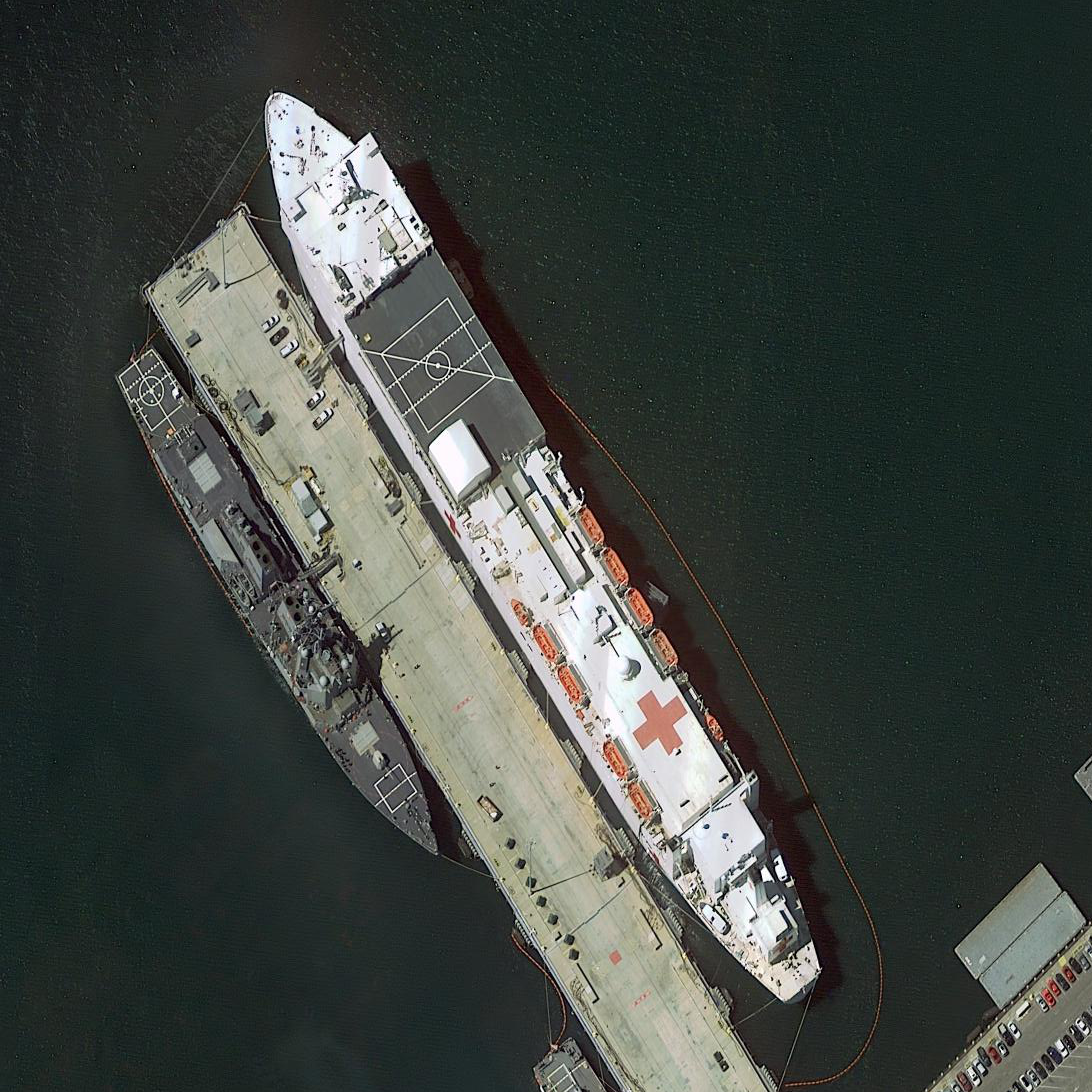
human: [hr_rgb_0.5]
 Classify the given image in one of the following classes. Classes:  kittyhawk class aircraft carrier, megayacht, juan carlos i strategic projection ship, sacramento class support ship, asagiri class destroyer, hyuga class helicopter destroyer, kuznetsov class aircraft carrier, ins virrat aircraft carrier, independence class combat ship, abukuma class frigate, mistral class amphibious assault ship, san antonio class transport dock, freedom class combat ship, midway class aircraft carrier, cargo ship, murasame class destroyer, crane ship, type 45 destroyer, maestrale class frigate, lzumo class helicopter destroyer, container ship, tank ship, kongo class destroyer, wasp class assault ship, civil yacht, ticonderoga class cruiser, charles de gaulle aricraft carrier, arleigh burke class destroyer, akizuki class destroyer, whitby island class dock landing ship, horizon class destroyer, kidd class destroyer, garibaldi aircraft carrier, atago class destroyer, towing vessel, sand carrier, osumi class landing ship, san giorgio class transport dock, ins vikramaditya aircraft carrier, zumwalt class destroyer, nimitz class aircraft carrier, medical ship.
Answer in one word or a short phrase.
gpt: Medical ship